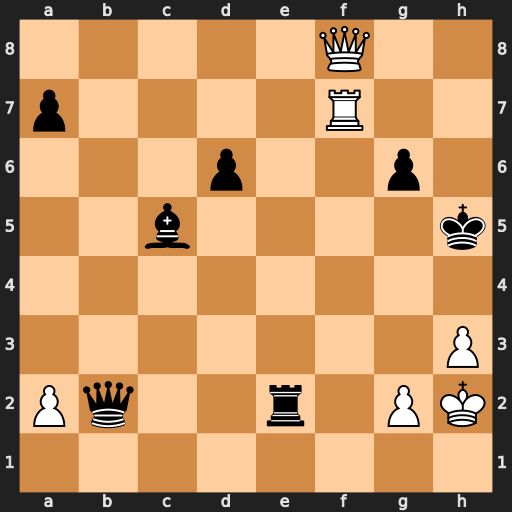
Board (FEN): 5Q2/p4R2/3p2p1/2b4k/8/7P/Pq2r1PK/8
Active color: w
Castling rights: -
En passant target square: -
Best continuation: Rh7+ Kg5 h4+ Kg4 Qf3#